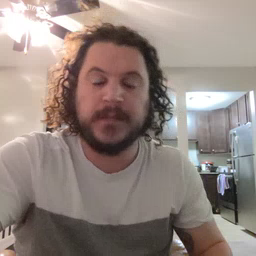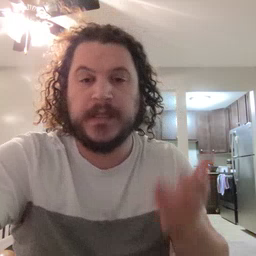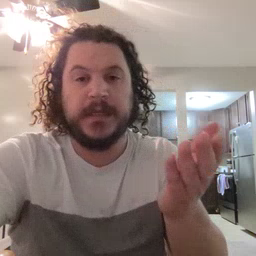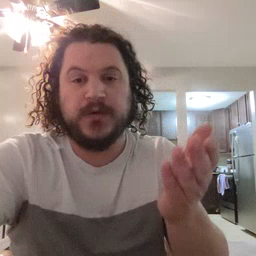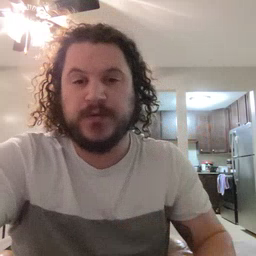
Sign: there